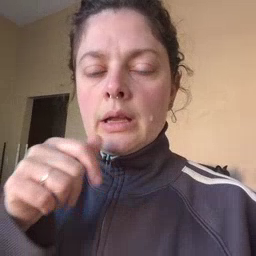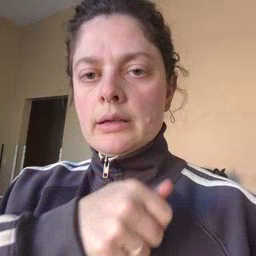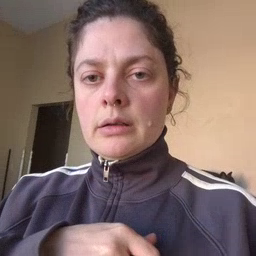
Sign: hide